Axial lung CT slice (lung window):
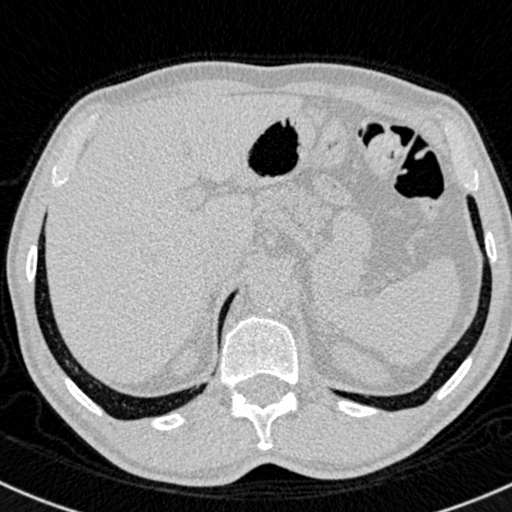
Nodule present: no